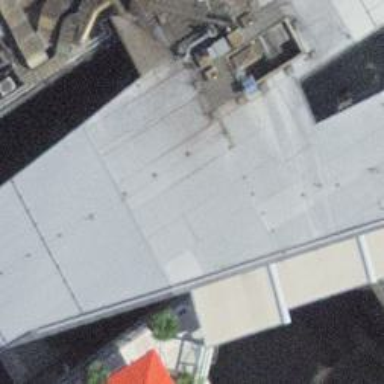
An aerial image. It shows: Flat-roofed building part with silver metal roof.